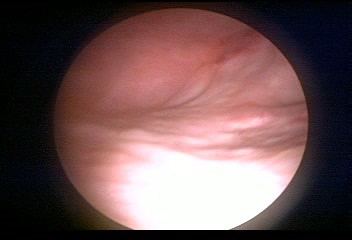
Modality: WLC
Class: Normal mucosa
Bladder cancer association: No